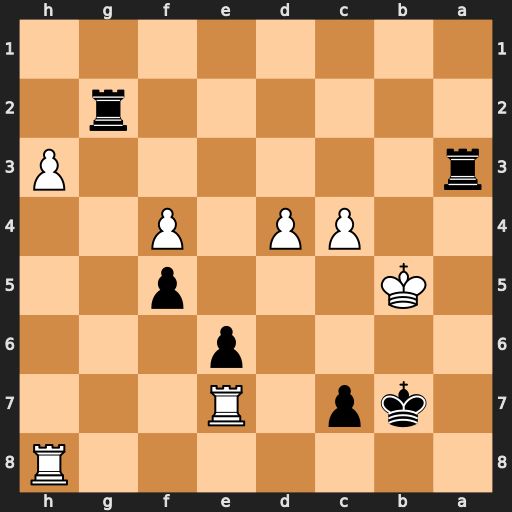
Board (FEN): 7R/1kp1R3/4p3/1K3p2/2PP1P2/r6P/6r1/8
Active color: b
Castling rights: -
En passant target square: -
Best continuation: Rb2+ Kc5 Ra5#